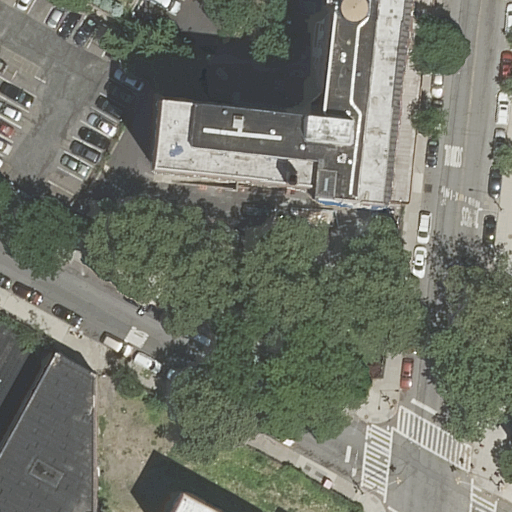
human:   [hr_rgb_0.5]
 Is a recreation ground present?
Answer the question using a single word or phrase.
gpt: no

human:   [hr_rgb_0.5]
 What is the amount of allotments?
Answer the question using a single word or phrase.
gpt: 0

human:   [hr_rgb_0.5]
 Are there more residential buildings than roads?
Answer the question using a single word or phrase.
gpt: yes

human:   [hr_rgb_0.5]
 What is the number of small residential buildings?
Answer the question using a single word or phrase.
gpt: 0

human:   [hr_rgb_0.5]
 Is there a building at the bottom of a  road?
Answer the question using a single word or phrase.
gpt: yes

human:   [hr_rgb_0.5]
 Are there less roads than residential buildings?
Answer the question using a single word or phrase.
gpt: yes

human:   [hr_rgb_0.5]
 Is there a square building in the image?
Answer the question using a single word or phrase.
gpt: no

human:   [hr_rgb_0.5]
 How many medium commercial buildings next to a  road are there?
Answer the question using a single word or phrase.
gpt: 0

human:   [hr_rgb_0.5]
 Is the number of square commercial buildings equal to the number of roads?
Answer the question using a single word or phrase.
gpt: no

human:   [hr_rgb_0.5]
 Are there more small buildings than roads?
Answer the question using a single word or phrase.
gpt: no

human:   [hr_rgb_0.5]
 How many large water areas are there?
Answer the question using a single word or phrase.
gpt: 0

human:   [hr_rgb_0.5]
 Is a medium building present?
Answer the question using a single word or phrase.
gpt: yes

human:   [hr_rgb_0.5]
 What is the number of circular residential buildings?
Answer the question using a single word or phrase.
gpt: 0

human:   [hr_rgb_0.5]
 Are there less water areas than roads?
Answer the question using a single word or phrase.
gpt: yes

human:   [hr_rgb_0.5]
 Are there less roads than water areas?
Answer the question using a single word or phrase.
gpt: no

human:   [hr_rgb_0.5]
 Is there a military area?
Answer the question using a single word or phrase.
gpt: no

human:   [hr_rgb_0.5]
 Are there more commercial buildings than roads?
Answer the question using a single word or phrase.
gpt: no

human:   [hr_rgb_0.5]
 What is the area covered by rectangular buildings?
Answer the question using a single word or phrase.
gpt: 1087m2

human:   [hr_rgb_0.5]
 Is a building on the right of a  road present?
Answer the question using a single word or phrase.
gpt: no

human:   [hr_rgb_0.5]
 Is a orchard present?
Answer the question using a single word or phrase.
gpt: no

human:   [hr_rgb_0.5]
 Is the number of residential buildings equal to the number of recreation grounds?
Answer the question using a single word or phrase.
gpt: no

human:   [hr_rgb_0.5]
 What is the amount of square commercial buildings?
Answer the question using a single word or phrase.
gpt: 0

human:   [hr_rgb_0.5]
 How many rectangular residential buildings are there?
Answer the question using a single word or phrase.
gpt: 1

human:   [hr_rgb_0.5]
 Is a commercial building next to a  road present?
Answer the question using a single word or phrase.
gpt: no

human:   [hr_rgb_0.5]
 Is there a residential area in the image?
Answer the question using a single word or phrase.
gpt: no

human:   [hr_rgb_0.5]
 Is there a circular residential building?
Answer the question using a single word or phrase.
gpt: no

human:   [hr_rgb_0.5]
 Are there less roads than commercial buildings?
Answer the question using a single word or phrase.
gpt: no

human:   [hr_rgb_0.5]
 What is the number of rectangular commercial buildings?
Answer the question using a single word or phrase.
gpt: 0

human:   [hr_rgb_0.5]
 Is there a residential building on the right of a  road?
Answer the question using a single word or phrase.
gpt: no

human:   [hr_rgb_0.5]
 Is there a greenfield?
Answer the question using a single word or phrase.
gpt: no

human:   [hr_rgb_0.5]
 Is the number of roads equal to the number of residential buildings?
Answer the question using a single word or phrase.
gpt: no

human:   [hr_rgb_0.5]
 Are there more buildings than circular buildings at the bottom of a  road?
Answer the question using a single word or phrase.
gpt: yes

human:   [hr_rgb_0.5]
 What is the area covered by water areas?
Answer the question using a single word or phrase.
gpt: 0m2

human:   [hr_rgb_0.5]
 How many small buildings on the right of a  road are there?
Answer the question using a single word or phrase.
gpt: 0

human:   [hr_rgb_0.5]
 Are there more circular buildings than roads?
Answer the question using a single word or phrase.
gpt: no

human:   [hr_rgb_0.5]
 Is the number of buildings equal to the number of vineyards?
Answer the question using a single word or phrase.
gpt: no